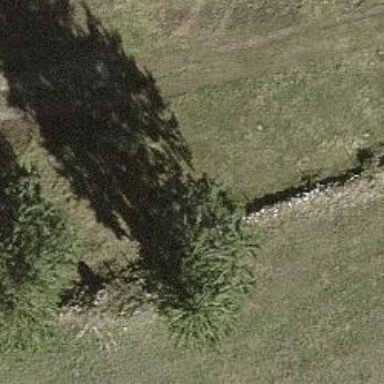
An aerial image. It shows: Dry stone wall barrier.